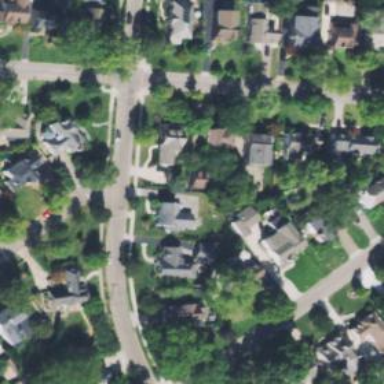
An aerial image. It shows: Residential driveway.